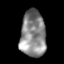
Tissue: skin
Cell type: Myeloid cells
Senescence score: 0.7594
Nuclear area (px): 1153
Mean DAPI intensity: 137.298